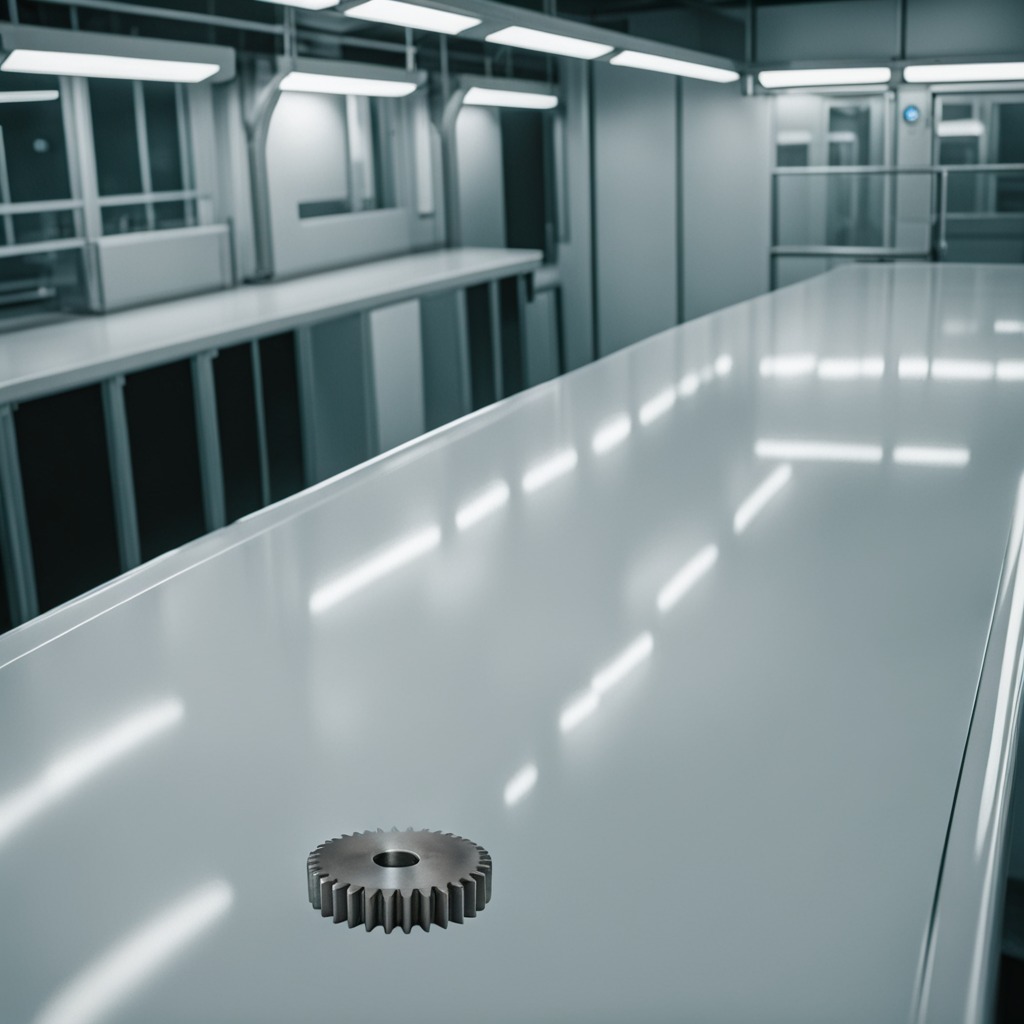
A steel gear with teeth is lying on the table in a ship maintenance bay industrial lighting.